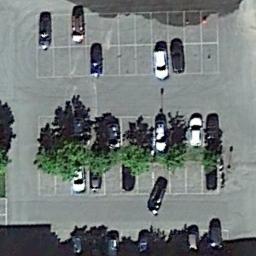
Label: parking_lot